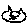
Label: cat